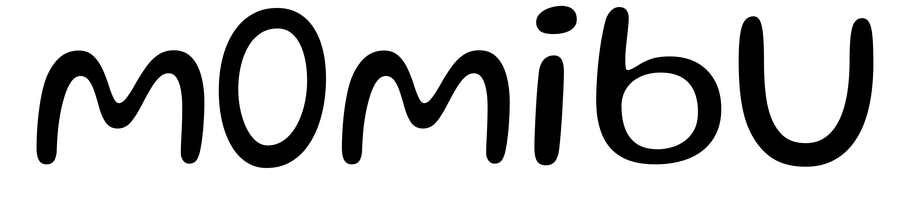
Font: Gluten_Light